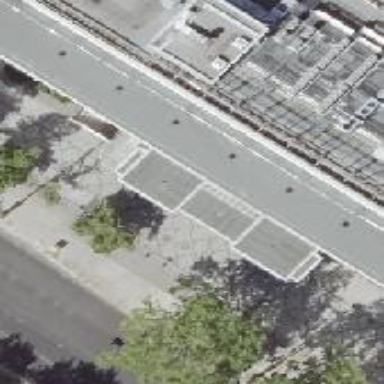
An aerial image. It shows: Close-up view of roof of building.